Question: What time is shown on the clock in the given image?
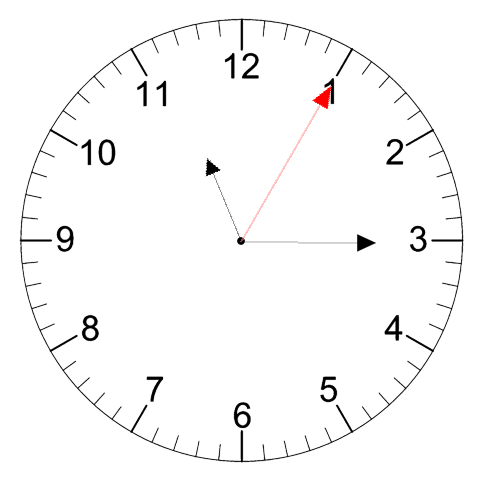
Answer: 11:15:05